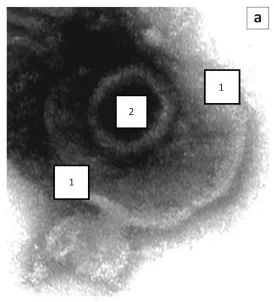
Transmission electron microscopy of negatively-stained virions in vesicular fluid, Gauteng, South Africa, July 2017.
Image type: radiology (scintigraphy)